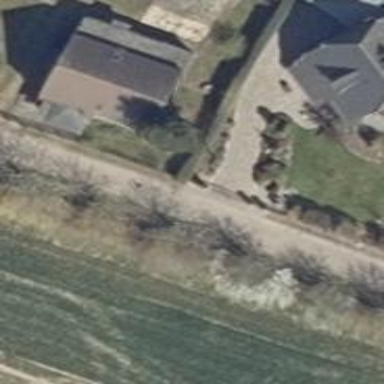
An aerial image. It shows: Residential road.